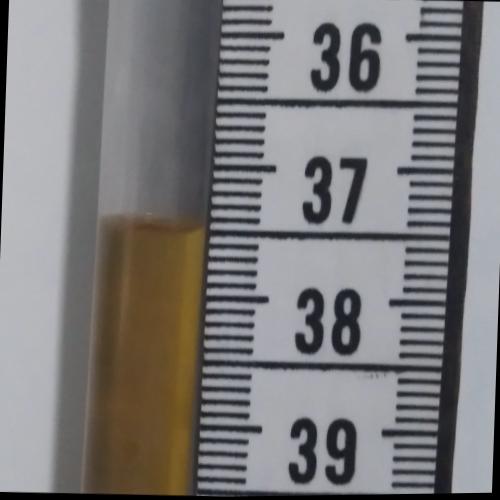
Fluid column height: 37.5 cm